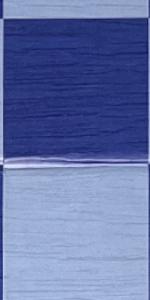
Label: Empty